Interaction volume radius: 5 \u00c5
Interaction volume height: 20 \u00c5
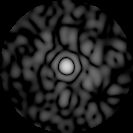
Disorder parameter: 0.8016